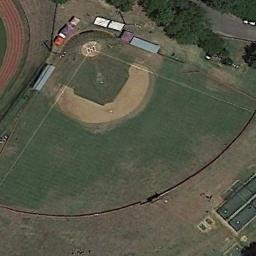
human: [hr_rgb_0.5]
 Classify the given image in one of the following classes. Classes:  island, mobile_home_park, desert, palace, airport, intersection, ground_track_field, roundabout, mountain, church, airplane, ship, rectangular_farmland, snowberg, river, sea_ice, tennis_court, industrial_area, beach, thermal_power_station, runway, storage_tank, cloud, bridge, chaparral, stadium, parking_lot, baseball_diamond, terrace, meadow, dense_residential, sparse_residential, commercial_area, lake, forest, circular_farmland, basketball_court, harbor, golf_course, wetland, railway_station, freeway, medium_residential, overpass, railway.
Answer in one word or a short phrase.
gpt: baseball_diamond